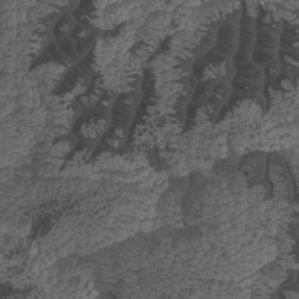
Label: non_frost